Field crop: maize
Growth stage: 1
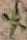
Species: atriplex